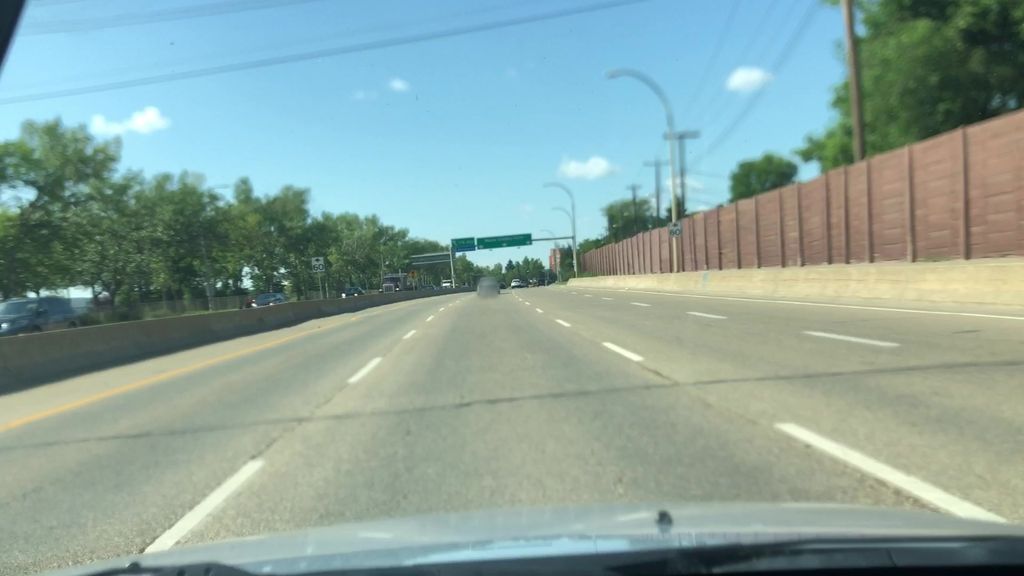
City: edmonton